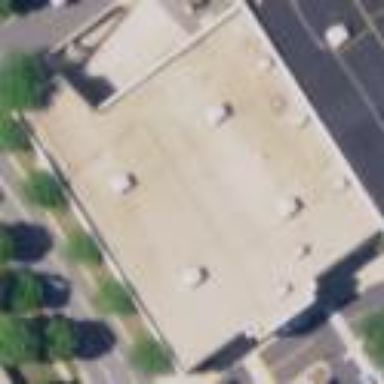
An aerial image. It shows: Retail building.